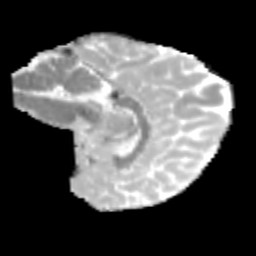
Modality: MD
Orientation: sagittal
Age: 10
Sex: male
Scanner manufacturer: siemens
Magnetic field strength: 3 T
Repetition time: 3.8 s
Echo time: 0.07 s